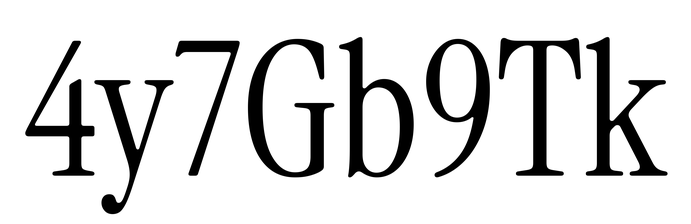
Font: InstrumentSerif-Regular